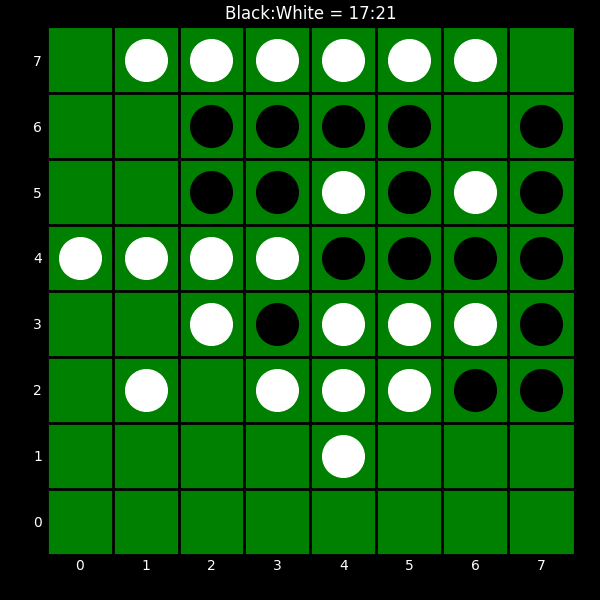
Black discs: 17
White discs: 21